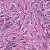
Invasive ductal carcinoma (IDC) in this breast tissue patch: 1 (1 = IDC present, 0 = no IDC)